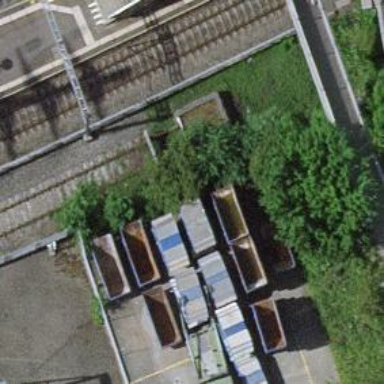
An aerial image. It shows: Railway buffer stop.